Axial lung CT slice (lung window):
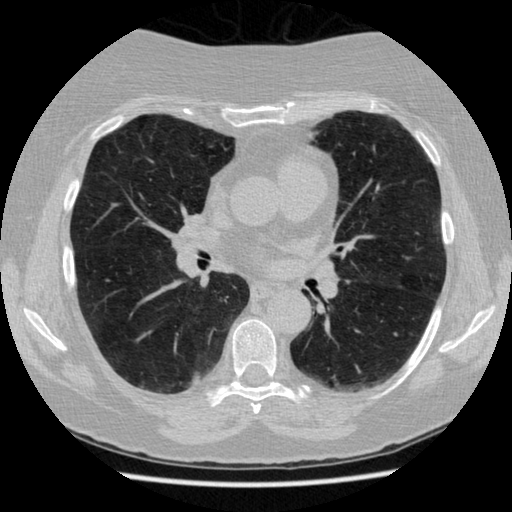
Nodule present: no